Question: I have seen a great user control component in an Android app. I do not know what is it.
Here is a screenshot of this app:

I am interested in the user control components under the "thumb" label. What is it? I have googled already but found only the 'TabActivity' which is already a deprecated feature.
What do I have to use instead to make it look like the above screen-shot?
I found this blog <URL> about tab-controls; is this the right way for making that tab-control?
I wanna use it under Android 2.2+.
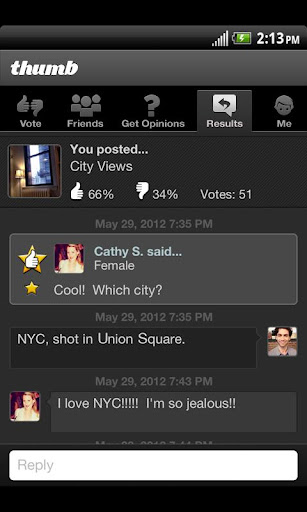
Answer: are you looking for an iPhone like tab bar ? here are few examples on Android tab bar and few others
Check if it helps you.. <URL>
Cheers